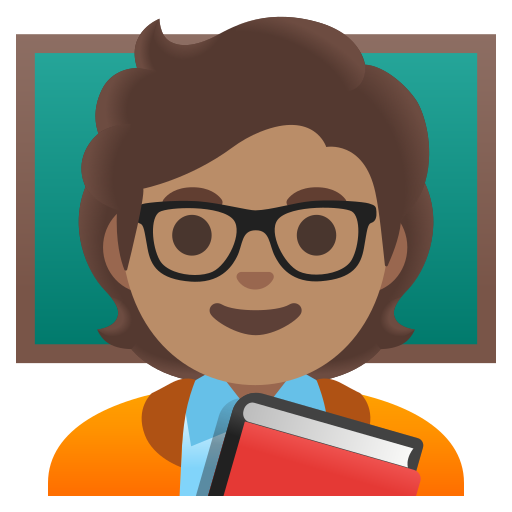
Emoji: 🧑🏽‍🏫